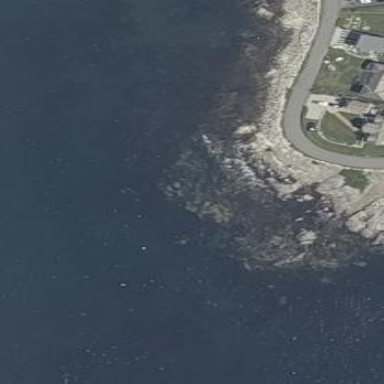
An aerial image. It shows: Natural rock reef.